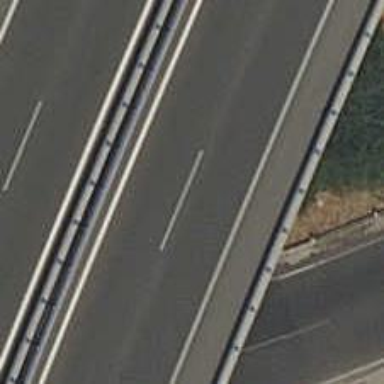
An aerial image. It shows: Bridge over motorway.